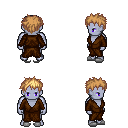
a pixel art fantasy rpg character, male body template, dark elf, purple skin, brown robe, magenta pants, light blonde bedhead hairstyle, white slippers, four views (front, back, left, right), 2x2 character sprite sheet, small pixel art, hard edges, no anti-aliasing